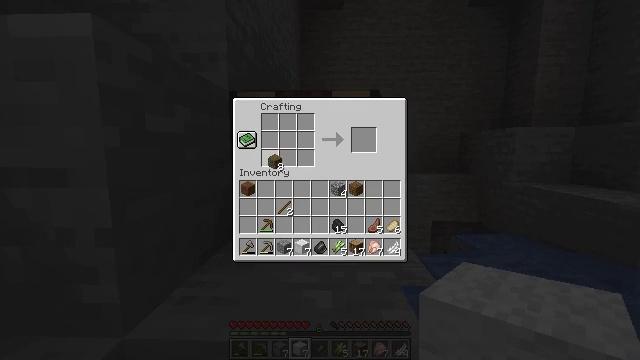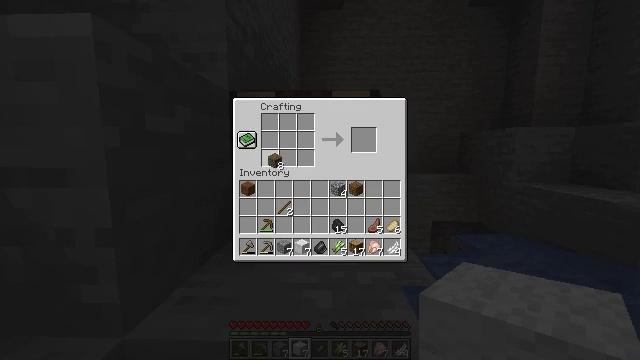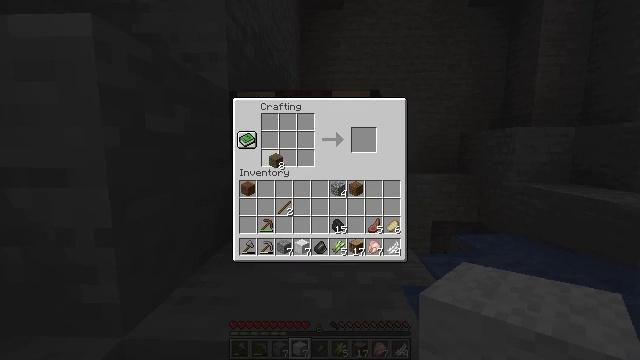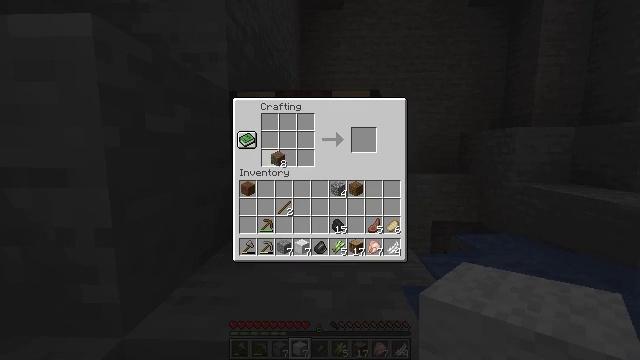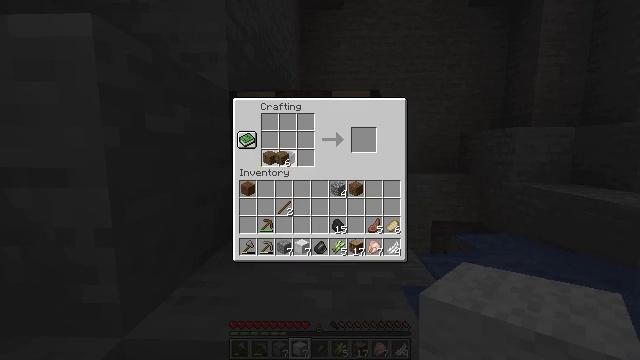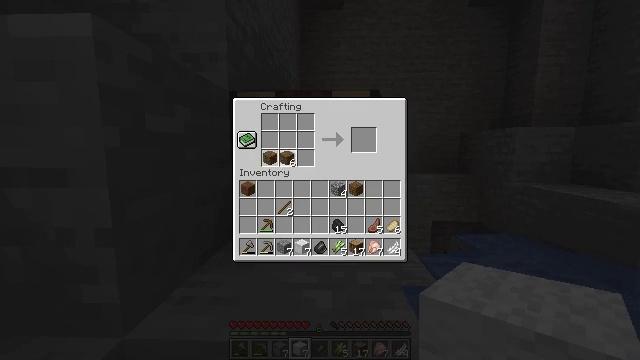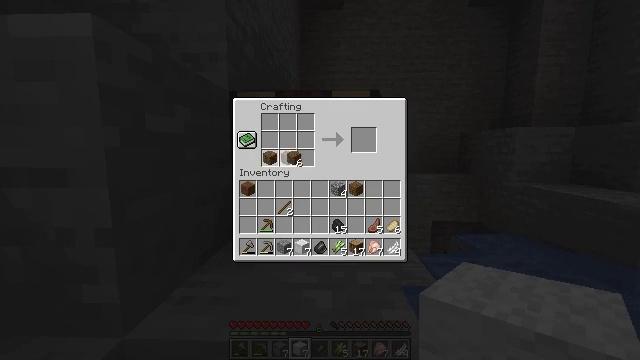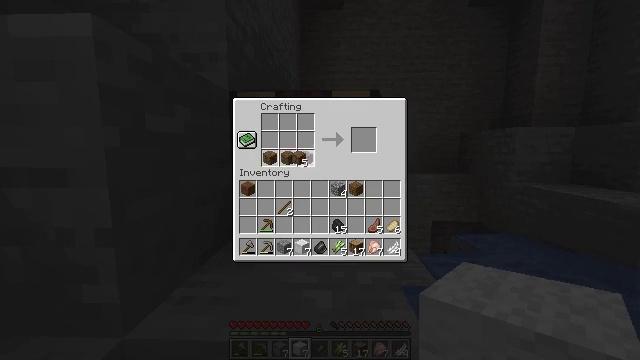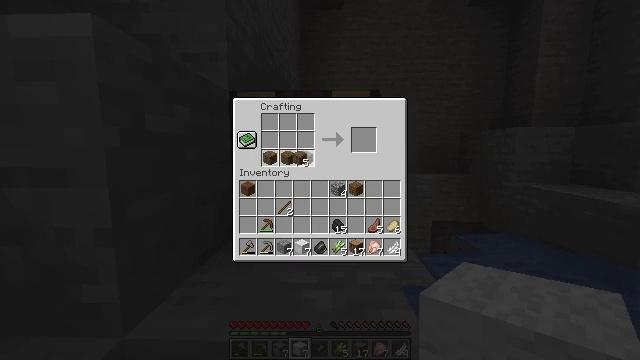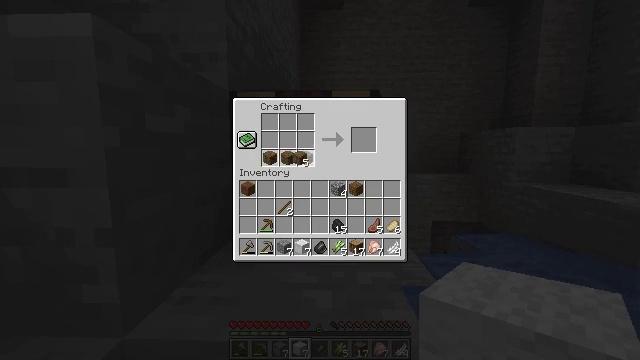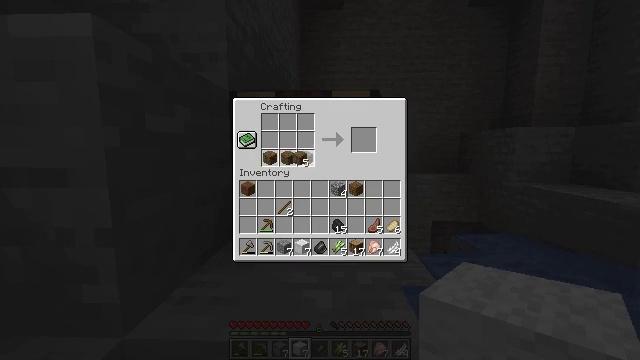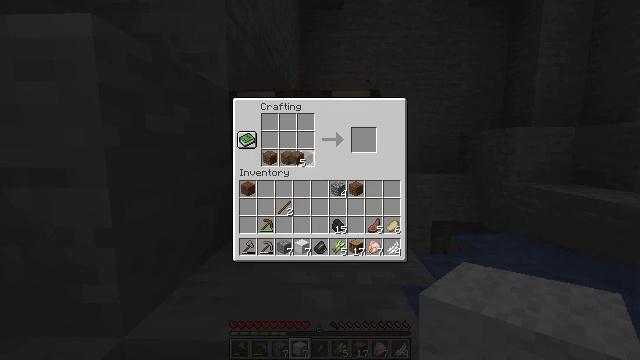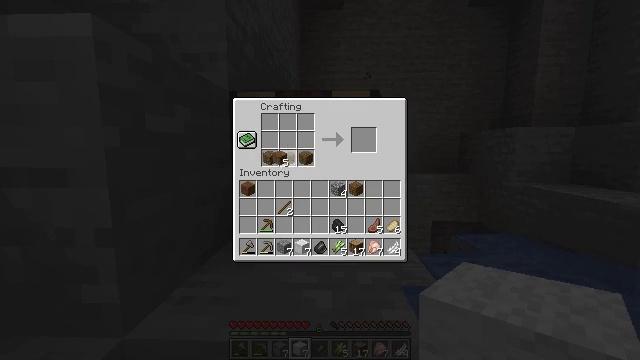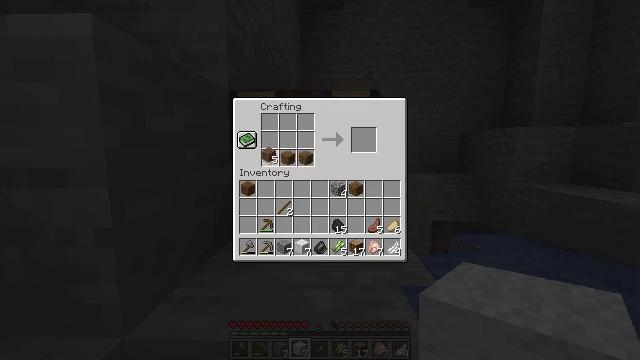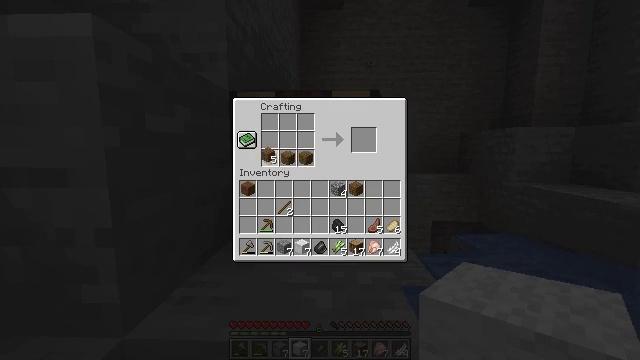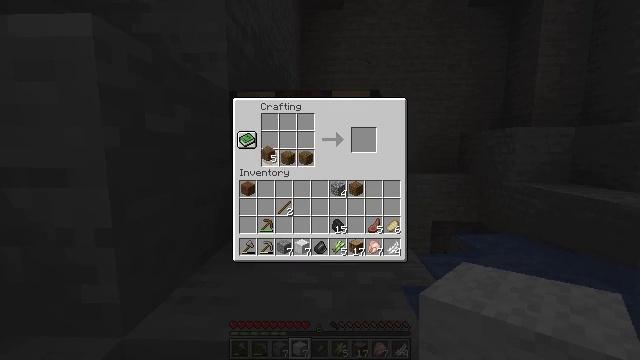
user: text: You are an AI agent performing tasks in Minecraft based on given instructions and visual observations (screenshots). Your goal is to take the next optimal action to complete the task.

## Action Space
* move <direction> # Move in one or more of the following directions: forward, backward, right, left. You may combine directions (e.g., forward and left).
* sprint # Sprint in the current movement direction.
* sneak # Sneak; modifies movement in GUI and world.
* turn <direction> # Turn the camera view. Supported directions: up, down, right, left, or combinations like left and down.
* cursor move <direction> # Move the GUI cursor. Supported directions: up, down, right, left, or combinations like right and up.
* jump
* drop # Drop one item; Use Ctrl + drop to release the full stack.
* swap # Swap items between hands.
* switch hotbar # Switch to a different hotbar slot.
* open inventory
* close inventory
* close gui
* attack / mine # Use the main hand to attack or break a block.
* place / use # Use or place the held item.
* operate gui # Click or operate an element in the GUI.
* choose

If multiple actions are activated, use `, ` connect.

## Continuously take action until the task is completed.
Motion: motion action
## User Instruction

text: Use spruce planks to craft a spruce slab.
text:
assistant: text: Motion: choose
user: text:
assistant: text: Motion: choose
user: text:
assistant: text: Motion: choose
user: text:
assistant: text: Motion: choose
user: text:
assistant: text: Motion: choose
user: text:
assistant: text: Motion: cursor move right, choose
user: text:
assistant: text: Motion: choose
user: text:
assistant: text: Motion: choose
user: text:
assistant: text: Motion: choose
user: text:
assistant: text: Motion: choose
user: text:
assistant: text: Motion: no_op
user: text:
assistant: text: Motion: cursor move left
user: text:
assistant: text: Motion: cursor move left
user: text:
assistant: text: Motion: no_op
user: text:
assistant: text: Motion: no_op
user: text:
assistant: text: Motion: choose
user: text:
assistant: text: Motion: choose
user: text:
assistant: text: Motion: choose
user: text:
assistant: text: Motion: cursor move right, choose
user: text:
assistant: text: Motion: choose
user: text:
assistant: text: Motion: choose
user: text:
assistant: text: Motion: choose
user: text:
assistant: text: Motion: choose
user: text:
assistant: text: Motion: cursor move right, choose
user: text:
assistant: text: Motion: choose
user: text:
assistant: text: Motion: choose
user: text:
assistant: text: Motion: choose
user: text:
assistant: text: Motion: cursor move down
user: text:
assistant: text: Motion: cursor move down
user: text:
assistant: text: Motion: cursor move down